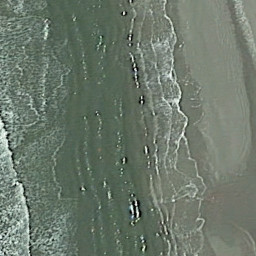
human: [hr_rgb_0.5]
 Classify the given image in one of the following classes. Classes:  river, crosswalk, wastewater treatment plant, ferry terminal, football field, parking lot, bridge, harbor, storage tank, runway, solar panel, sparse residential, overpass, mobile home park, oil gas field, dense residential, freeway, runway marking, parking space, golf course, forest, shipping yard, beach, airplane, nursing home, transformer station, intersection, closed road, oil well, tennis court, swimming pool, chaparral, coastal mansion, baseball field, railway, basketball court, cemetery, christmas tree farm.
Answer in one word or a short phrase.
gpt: beach